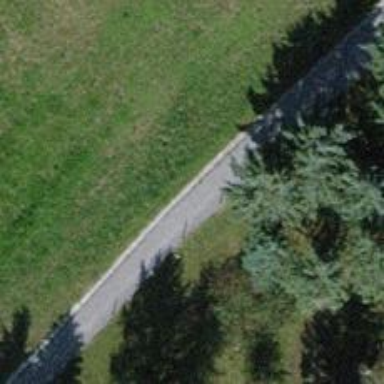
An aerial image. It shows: Compacted footway.